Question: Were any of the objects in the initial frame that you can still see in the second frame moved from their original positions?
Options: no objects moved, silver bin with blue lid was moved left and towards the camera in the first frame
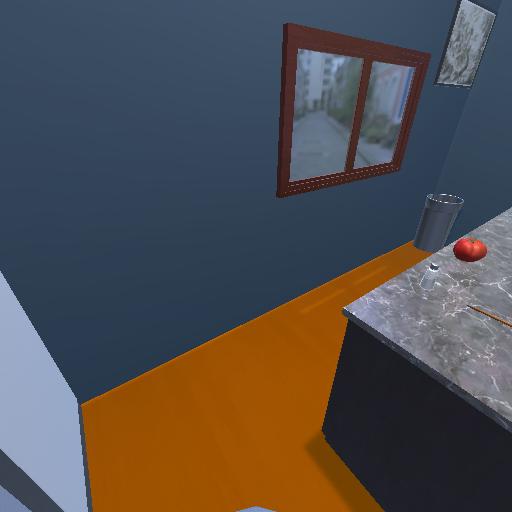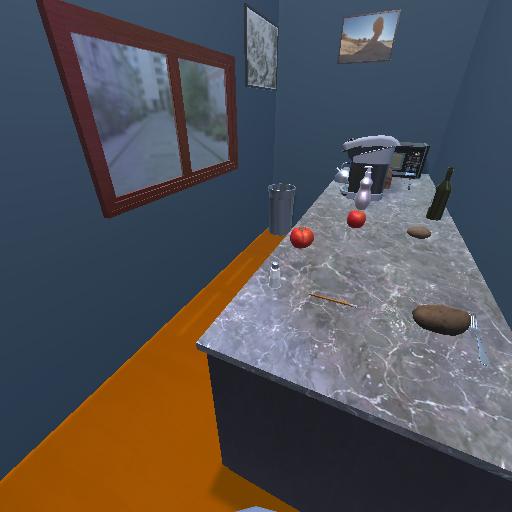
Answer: no objects moved